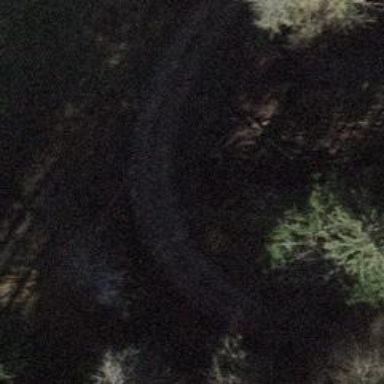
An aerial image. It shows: Culvert tunnel passing through ditch.